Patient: sex M, age 52
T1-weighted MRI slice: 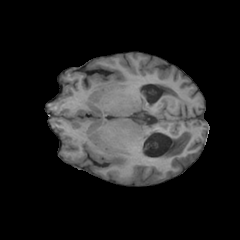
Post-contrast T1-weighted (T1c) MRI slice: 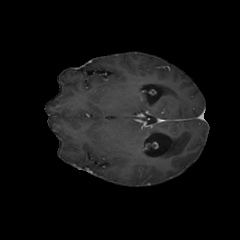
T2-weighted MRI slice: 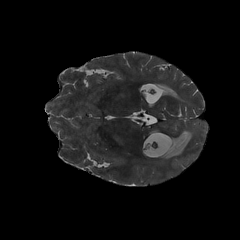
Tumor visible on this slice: no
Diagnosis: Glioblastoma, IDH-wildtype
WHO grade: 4